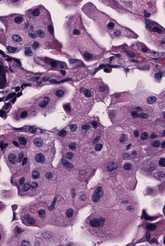
Tumor epithelial tissue: yes
Tumor-associated stroma tissue: no
Normal tissue: no